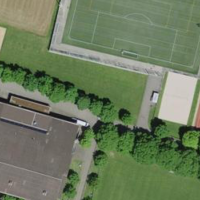
EUNIS habitat code: 53
Species observed at this site:
Cornus sanguinea